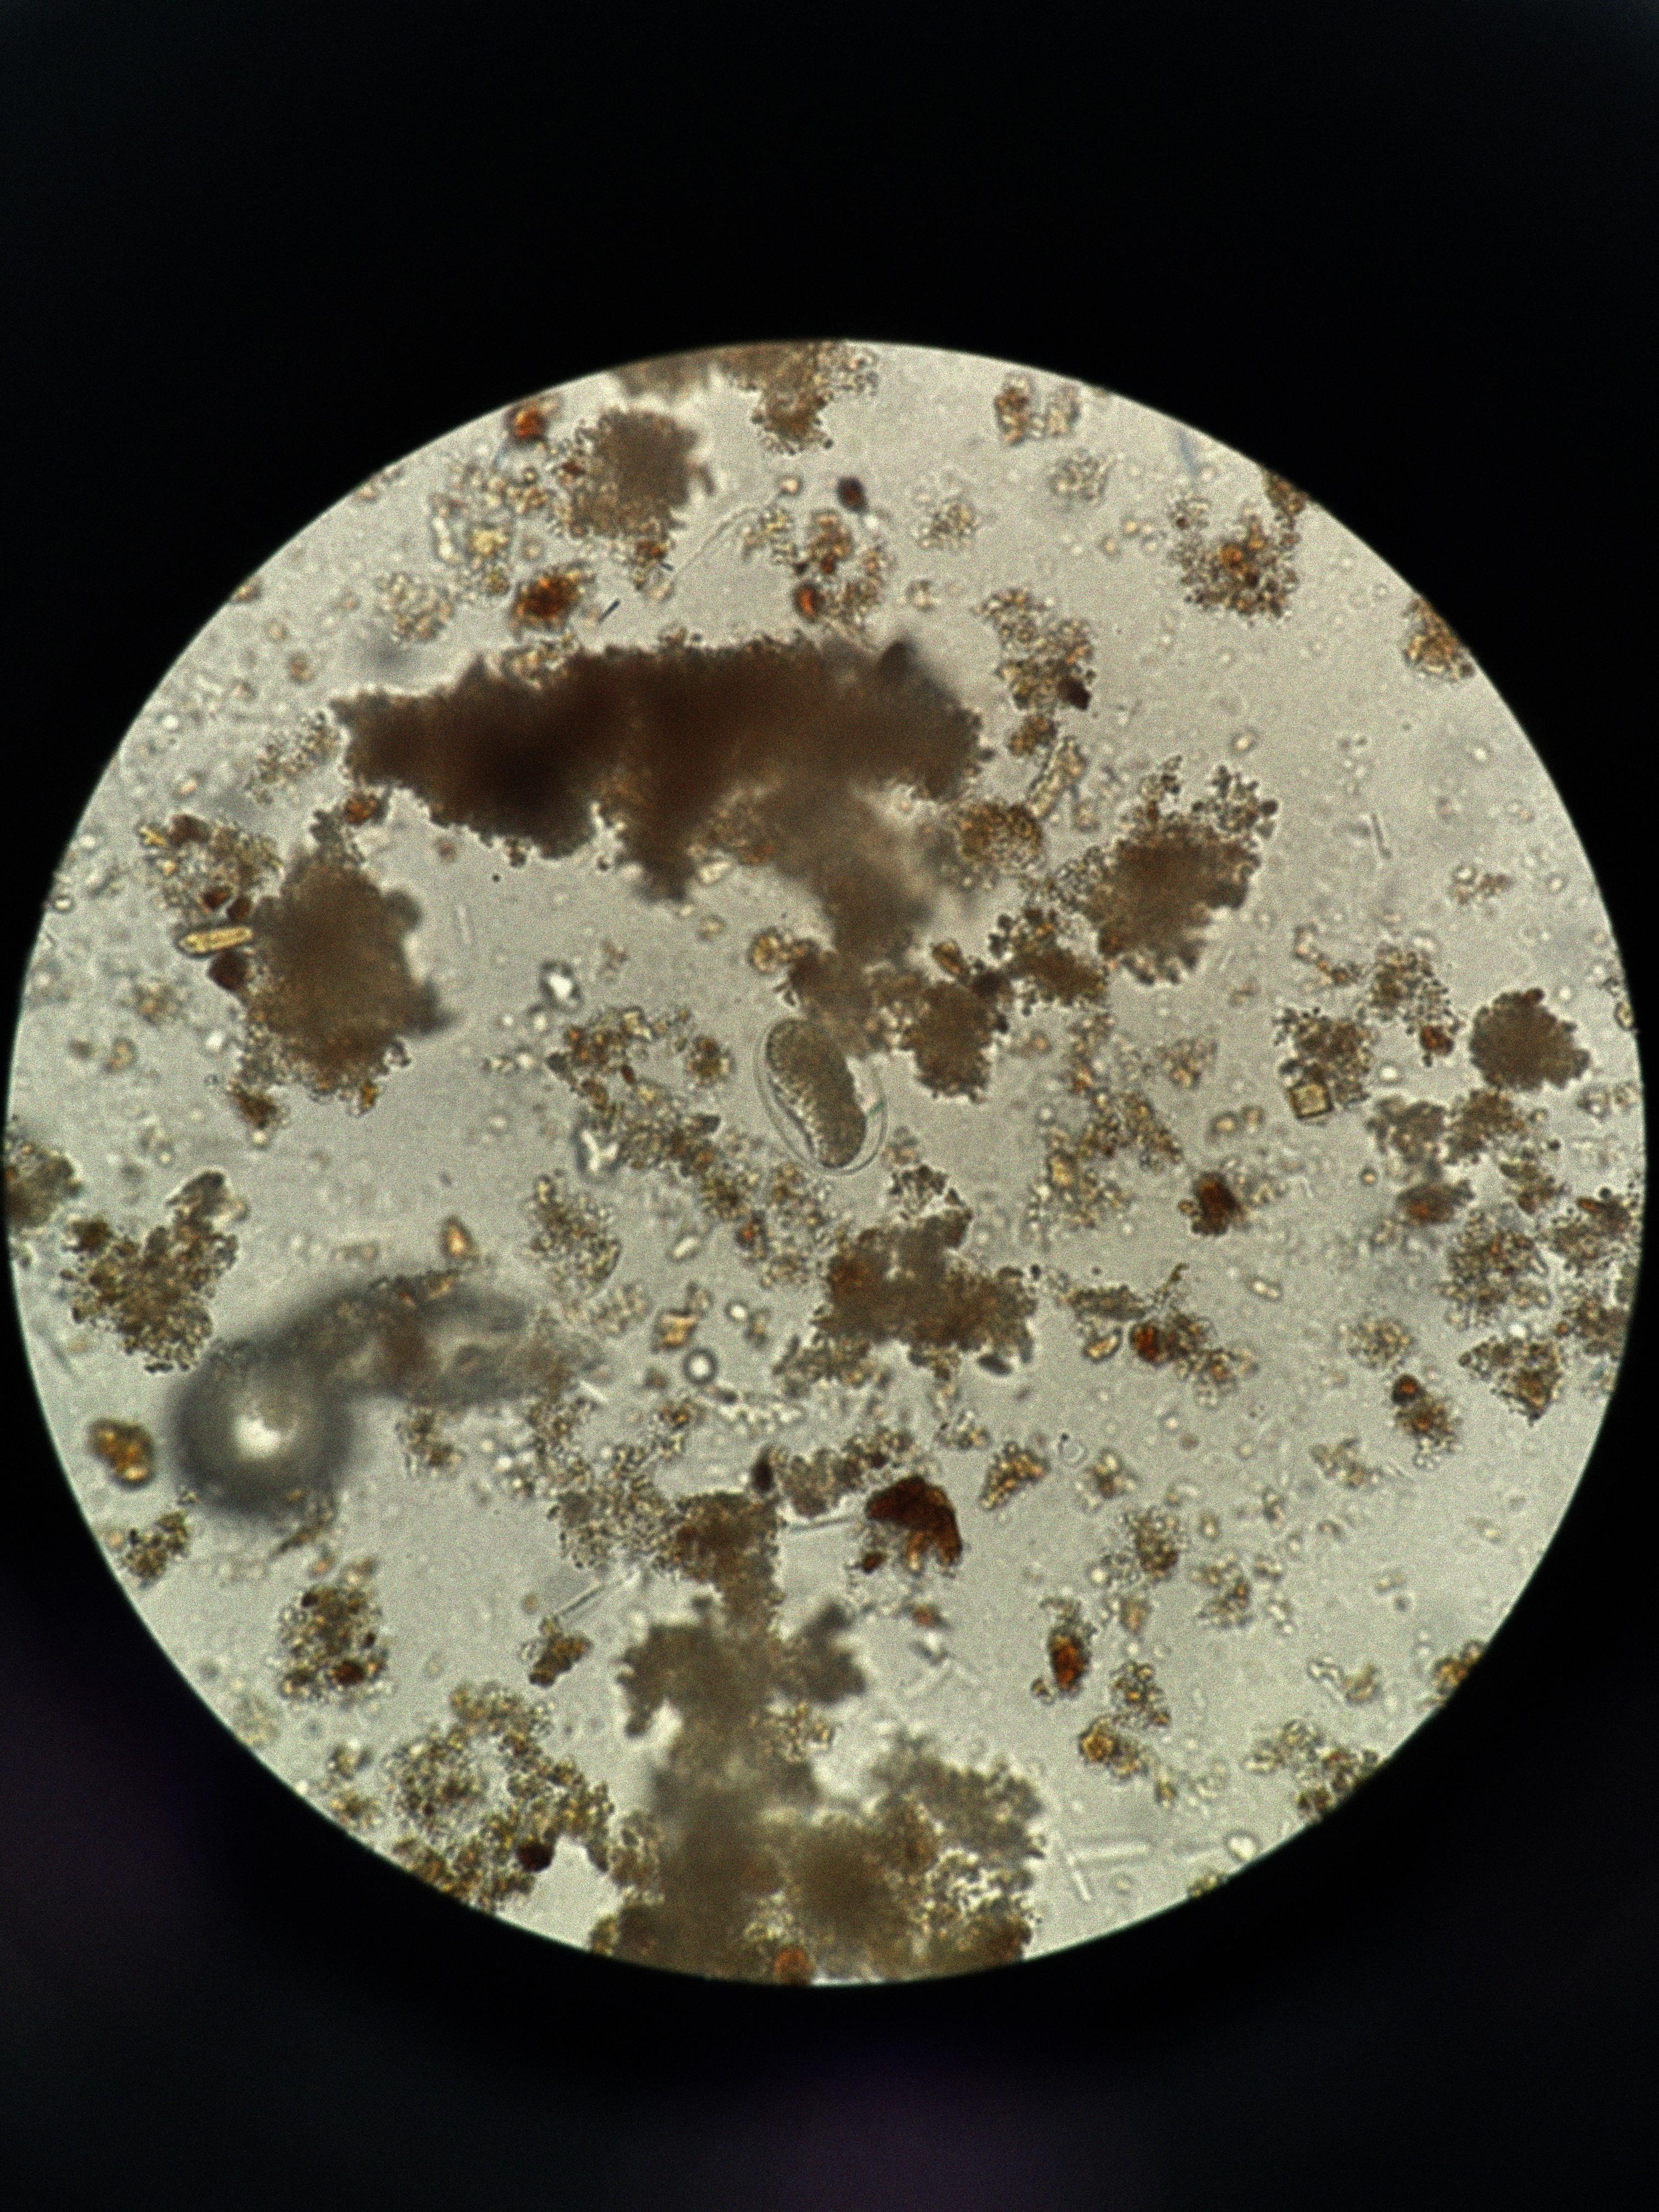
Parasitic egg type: Hookworm egg